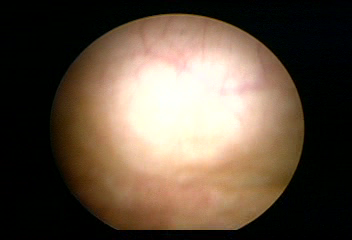
Modality: WLC
Class: Normal mucosa
Bladder cancer association: No